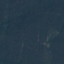
Land use / land cover: Forest